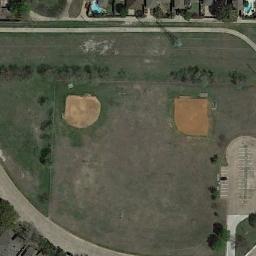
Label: baseball_diamond